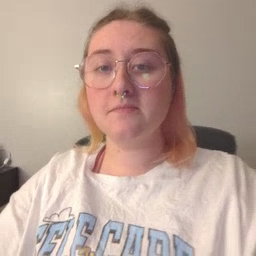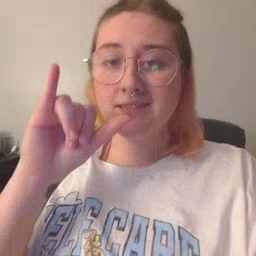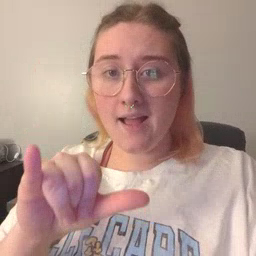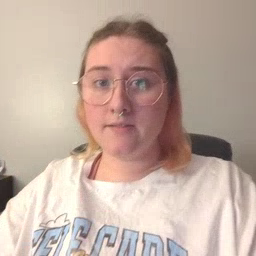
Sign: stay